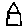
Label: house